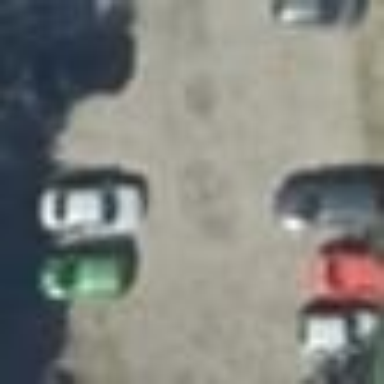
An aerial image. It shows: Parking area with surface.